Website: home-depot
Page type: delivery-shipping
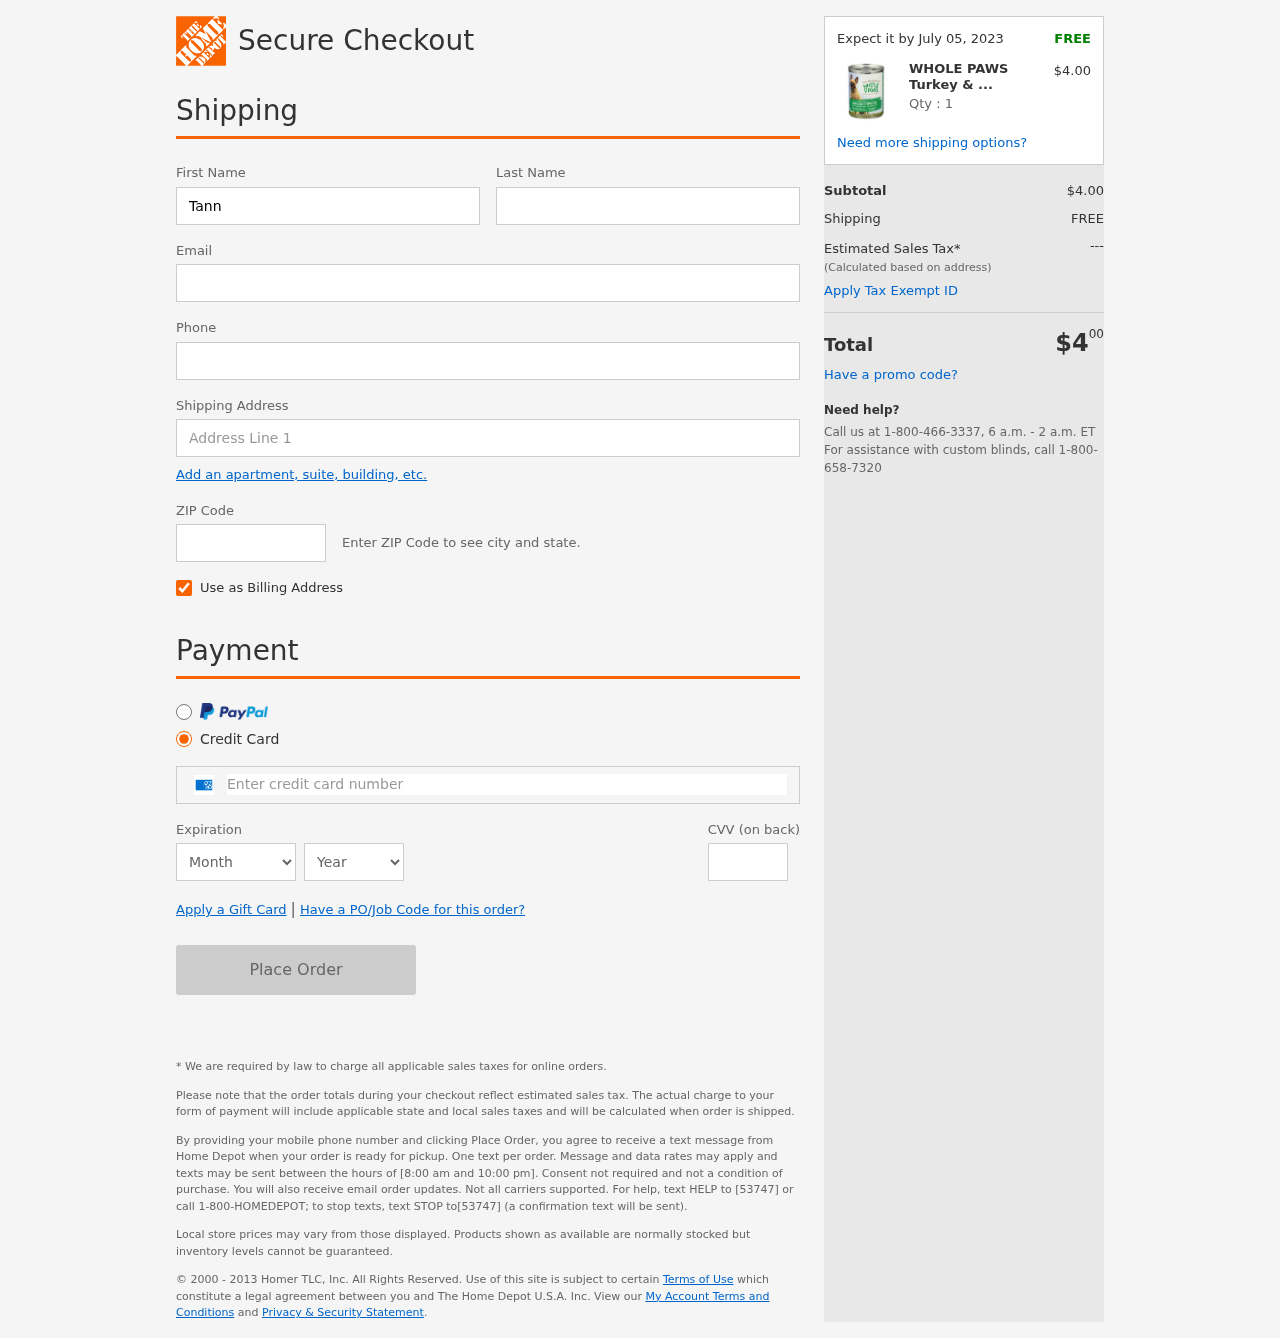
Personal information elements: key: PII_CARD_CVV
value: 3919
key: PII_CARD_EXPIRY_MONTH
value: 11
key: PII_CARD_EXPIRY_YEAR
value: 27
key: PII_CARD_NUMBER
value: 3408 6679 1993 143
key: PII_EMAIL
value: tanner_carrillo@yahoo.com
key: PII_FIRSTNAME
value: Tanner
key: PII_LASTNAME
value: Carrillo
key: PII_PHONE
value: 9548410276
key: PII_POSTCODE
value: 08409
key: PII_STREET
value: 4105 Brandy Manors
Product elements: key: PRODUCT1_NAME
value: WHOLE PAWS Turkey & Sweet Potato Dog Food, 13.2 OZ
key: PRODUCT1_PRICE
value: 4
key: PRODUCT1_QUANTITY
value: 1
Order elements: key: ORDER_DELIVERY_DATE
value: Expect it by July 05, 2023
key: ORDER_SUBTOTAL
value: $4.00
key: ORDER_SHIPPING_COST
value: FREE
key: ORDER_TOTAL
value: $400